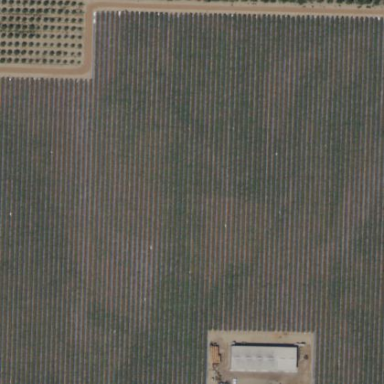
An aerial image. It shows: Agricultural property with vineyards.